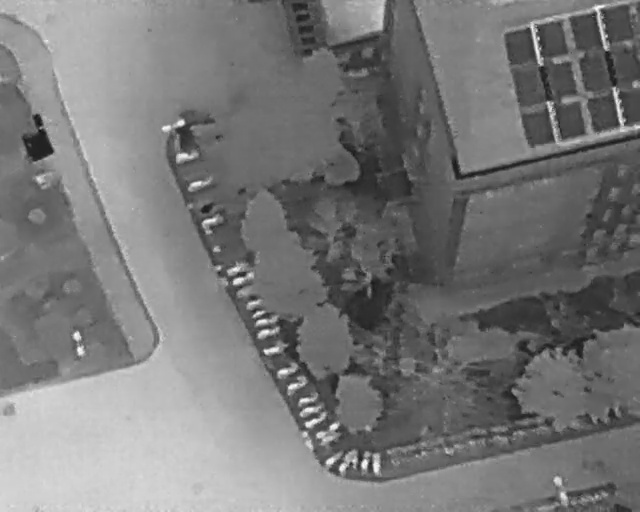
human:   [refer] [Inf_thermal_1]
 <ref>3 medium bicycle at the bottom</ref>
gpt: <box>[[55, 89, 59, 91, 2], [52, 89, 56, 91, 24], [50, 82, 52, 87, 150]]</box>

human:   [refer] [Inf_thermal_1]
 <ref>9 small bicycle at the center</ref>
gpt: <box>[[30, 32, 32, 38, 152], [42, 65, 43, 70, 156], [41, 62, 42, 67, 160], [41, 60, 42, 65, 157], [32, 41, 34, 45, 153], [36, 50, 37, 54, 150], [37, 51, 39, 56, 158], [39, 56, 40, 61, 150], [39, 59, 41, 63, 157]]</box>

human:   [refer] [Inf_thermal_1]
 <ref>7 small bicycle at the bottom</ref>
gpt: <box>[[56, 89, 60, 91, 2], [44, 69, 45, 74, 157], [45, 72, 47, 77, 150], [47, 75, 48, 80, 156], [47, 77, 49, 83, 159], [48, 79, 50, 84, 146], [50, 88, 53, 90, 42]]</box>